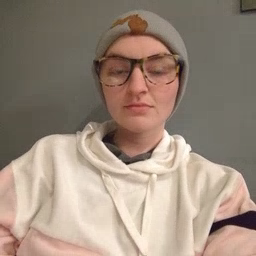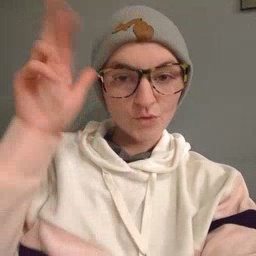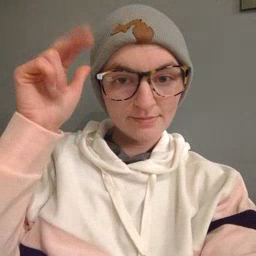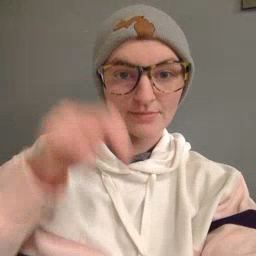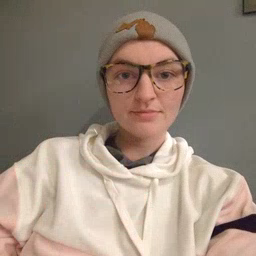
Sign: horse